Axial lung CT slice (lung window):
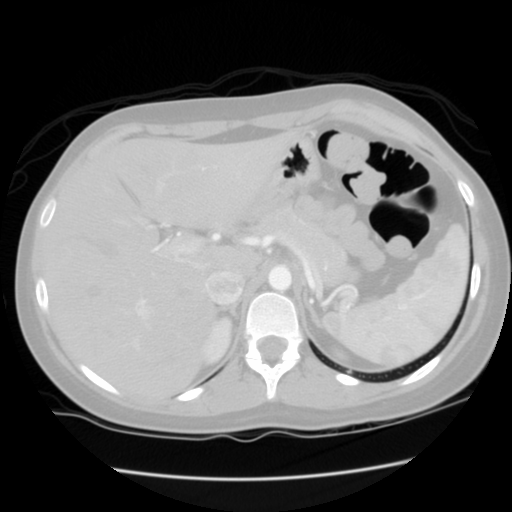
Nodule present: no